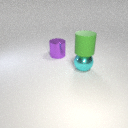
large cyan metal sphere below large green rubber cylinder